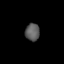
Tissue: lung
Cell type: T cells
Senescence score: 0.2372
Nuclear area (px): 248
Mean DAPI intensity: 89.903